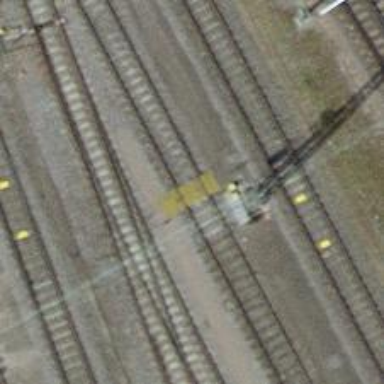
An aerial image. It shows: Railway crossing.